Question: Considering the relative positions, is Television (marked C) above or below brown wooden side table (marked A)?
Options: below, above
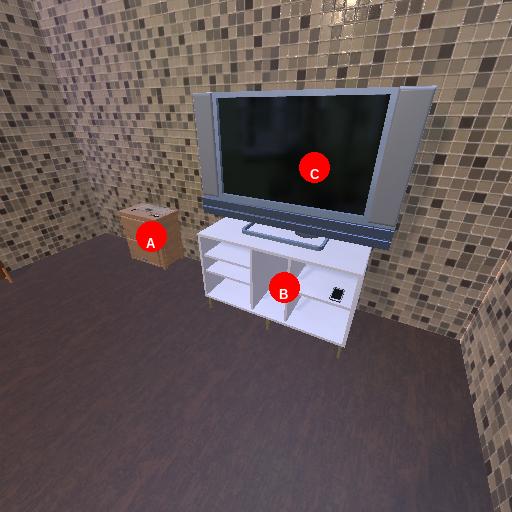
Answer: below